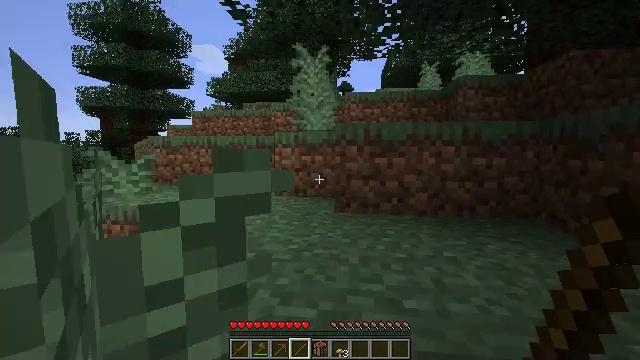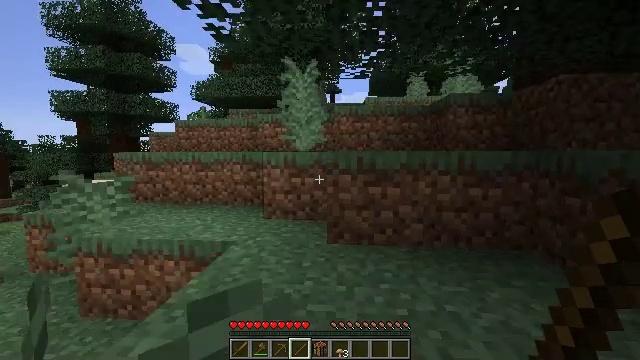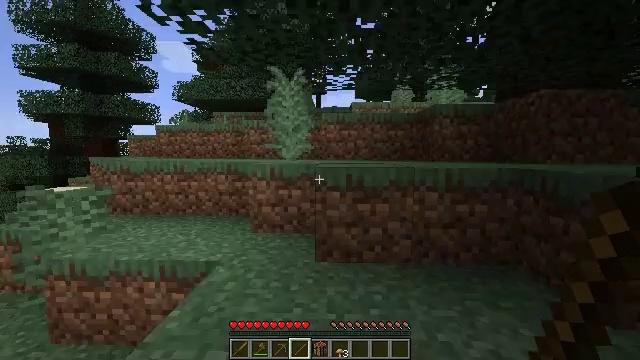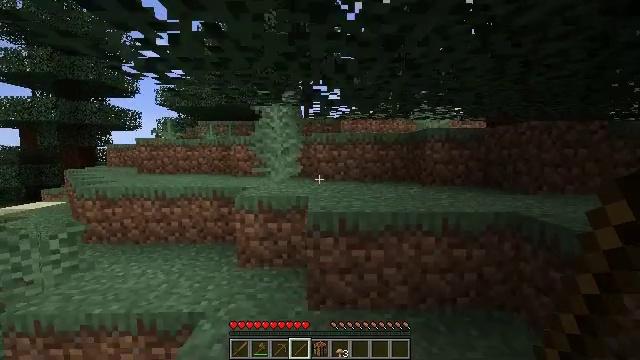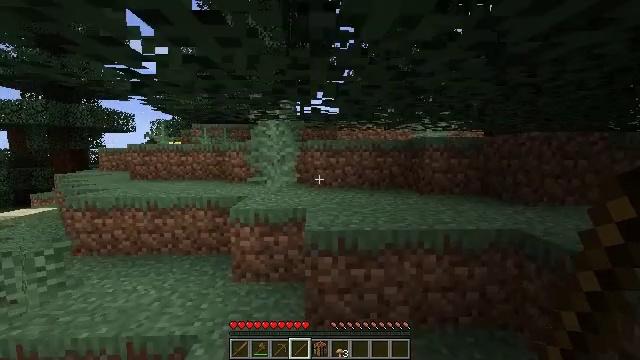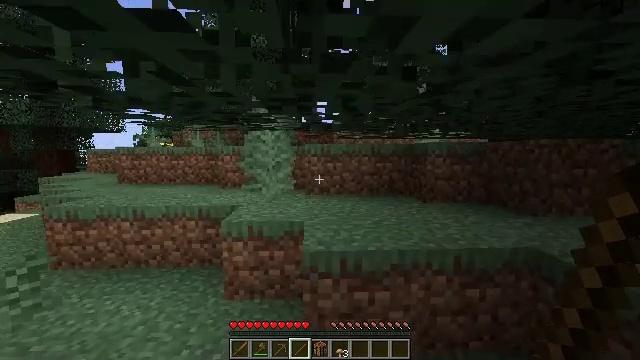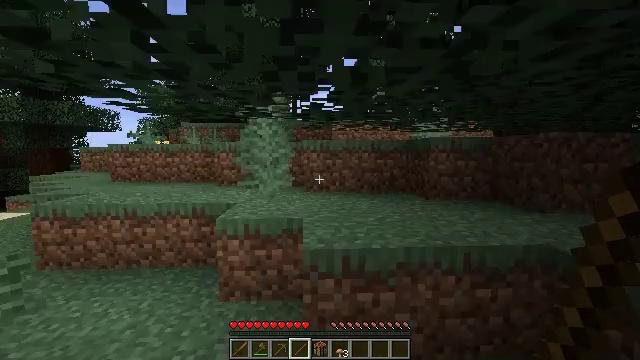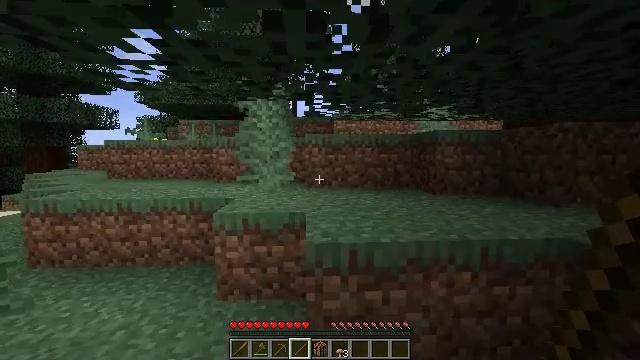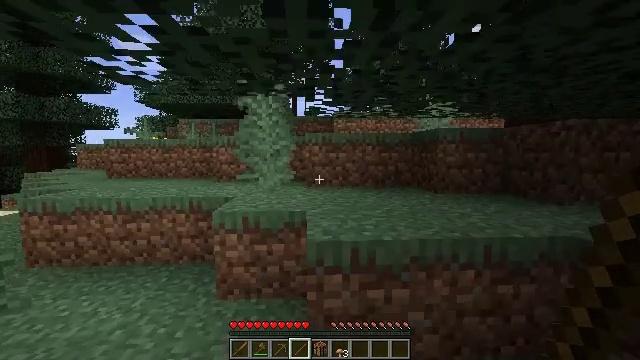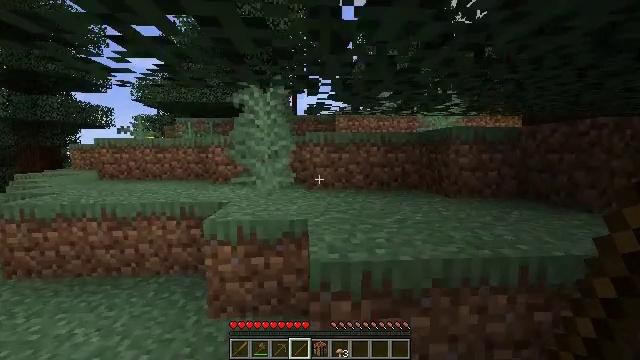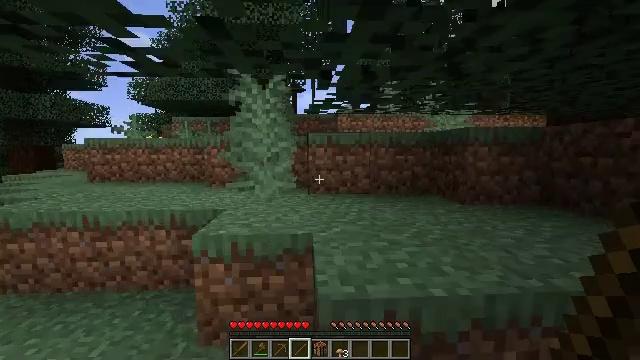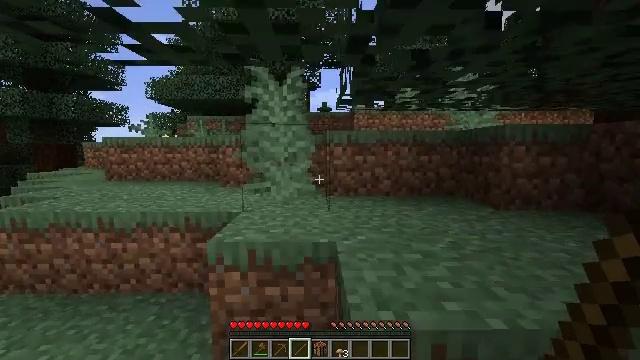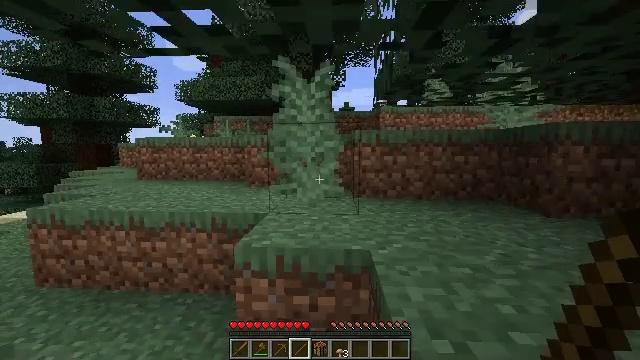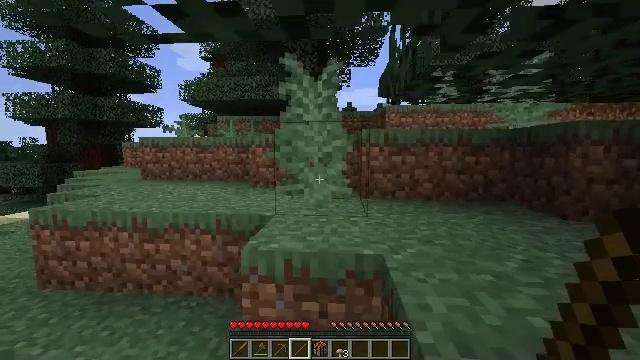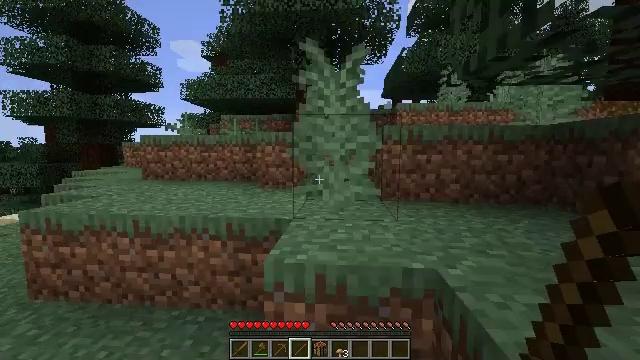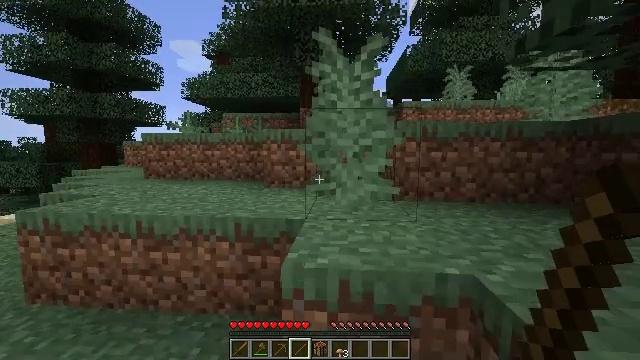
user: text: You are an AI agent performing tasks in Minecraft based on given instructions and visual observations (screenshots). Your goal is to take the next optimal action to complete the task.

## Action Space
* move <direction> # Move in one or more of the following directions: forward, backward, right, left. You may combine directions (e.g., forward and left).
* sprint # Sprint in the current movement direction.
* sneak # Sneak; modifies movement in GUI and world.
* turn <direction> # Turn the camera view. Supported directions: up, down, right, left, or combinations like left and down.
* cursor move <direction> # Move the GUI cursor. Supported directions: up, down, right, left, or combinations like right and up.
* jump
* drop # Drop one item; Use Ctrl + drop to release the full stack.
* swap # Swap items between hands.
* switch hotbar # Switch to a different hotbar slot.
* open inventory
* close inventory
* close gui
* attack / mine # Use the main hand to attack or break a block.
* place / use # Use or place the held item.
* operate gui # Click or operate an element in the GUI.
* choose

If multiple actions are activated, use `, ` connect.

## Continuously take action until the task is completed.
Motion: motion action
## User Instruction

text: Collect the brown mushroom from the forest floor.
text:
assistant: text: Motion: move forward, turn right, jump
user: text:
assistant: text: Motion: move forward, turn right, jump
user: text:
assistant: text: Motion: move forward, turn right, jump
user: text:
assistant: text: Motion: move forward
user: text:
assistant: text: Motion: move forward, turn right
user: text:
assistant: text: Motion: move forward
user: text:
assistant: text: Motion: move forward
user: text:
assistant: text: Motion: move forward
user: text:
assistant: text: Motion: move forward
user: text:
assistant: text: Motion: move forward and move left
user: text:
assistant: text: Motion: move forward and move left, turn left
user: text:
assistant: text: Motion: move forward and move left, turn left
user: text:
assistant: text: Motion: move forward and move left
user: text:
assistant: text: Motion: move forward and move left
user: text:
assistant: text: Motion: move forward and move left
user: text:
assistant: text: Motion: move forward
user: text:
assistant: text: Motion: move forward
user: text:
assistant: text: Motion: move forward
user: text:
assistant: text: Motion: move forward and move left
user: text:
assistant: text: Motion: move forward and move left
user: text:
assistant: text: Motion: move forward and move left
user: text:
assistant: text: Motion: move forward and move left
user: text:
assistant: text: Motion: move forward and move left
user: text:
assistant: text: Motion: move forward and move left
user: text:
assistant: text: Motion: move forward and move left
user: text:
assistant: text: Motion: move forward and move left, jump
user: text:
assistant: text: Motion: move forward, jump
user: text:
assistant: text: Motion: move forward, jump
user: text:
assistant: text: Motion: move forward, jump
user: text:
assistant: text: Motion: move forward